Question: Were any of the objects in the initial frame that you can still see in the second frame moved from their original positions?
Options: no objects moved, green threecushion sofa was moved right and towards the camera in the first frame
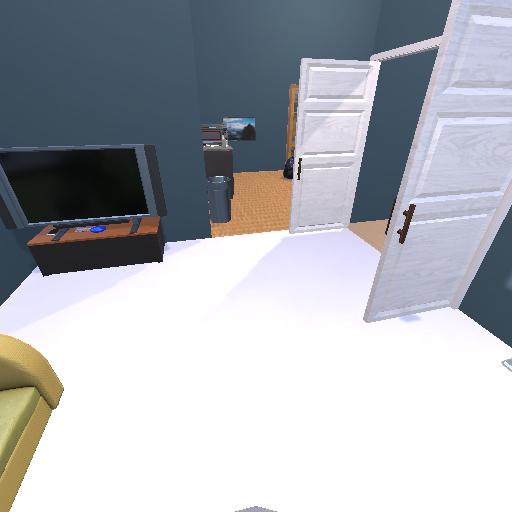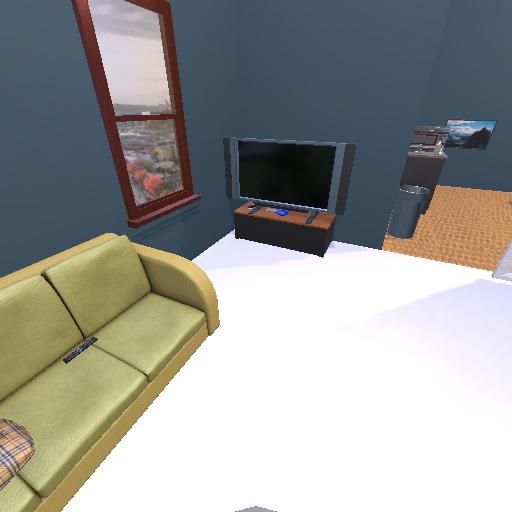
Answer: no objects moved